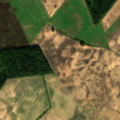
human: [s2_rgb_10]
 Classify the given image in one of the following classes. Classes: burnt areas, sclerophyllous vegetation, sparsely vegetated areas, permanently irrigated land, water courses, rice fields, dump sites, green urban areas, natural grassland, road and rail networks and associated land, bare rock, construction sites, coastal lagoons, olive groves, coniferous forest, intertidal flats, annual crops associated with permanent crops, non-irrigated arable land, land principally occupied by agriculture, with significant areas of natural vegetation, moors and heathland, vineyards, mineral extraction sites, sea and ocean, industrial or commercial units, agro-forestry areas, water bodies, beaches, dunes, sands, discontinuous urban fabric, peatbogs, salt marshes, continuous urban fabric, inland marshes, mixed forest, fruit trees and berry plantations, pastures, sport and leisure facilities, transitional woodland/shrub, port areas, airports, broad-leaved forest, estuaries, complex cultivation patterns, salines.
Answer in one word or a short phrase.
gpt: non-irrigated arable land, broad-leaved forest